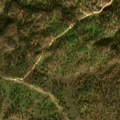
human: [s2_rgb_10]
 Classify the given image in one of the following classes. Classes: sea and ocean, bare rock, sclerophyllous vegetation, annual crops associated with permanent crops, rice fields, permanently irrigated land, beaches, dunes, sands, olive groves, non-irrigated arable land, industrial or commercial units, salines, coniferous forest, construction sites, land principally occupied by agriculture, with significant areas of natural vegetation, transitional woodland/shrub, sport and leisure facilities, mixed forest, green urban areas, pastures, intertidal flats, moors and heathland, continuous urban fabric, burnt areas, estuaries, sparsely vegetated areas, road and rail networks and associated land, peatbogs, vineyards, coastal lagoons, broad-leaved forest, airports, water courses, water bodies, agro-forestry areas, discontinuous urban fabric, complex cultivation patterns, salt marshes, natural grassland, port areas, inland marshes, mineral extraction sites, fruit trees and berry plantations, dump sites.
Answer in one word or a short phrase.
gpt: agro-forestry areas, broad-leaved forest